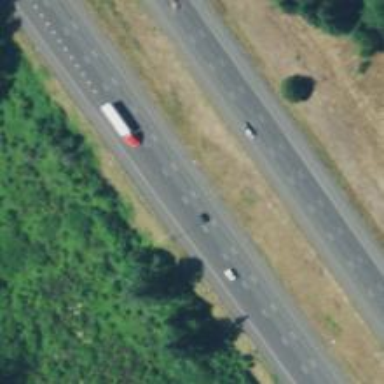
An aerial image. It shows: Asphalt motorway.